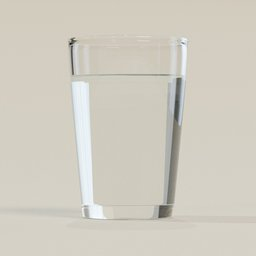
Label: tools